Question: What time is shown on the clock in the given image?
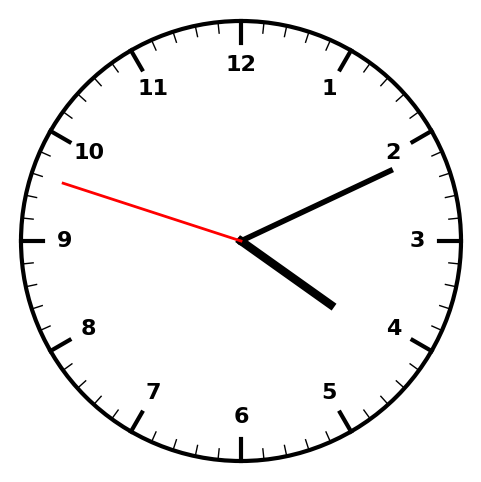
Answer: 04:10:48